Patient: sex F, age 64
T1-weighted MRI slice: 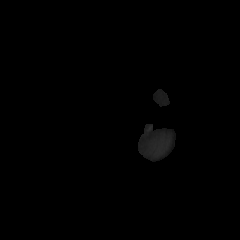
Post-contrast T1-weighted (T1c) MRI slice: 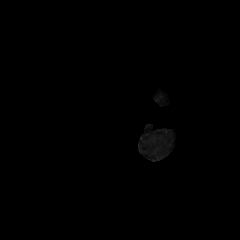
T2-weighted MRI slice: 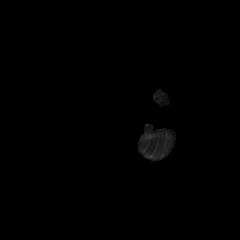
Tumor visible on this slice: no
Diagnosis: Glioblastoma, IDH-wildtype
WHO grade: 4